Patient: sex M, age 65
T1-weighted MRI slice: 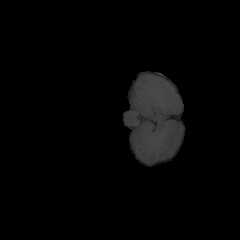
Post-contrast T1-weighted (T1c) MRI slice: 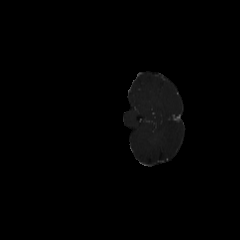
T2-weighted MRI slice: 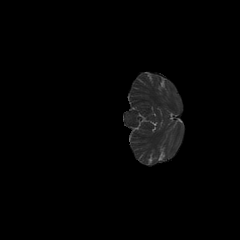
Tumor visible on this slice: no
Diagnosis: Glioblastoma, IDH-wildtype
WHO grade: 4